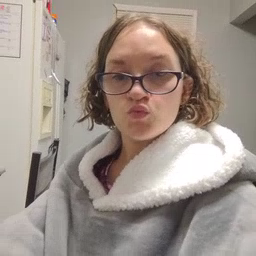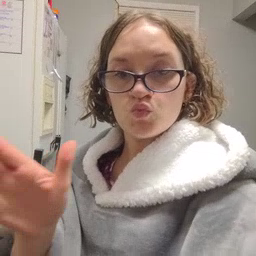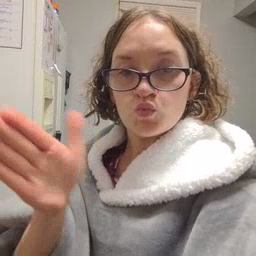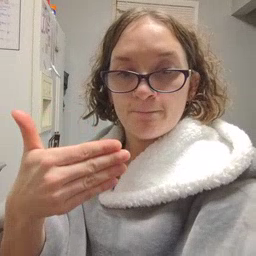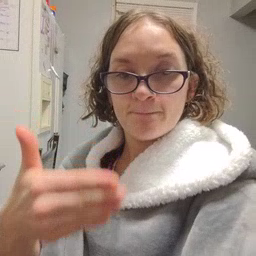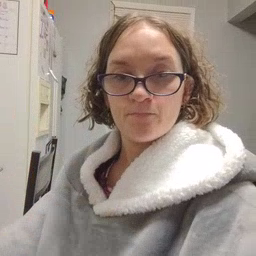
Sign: room